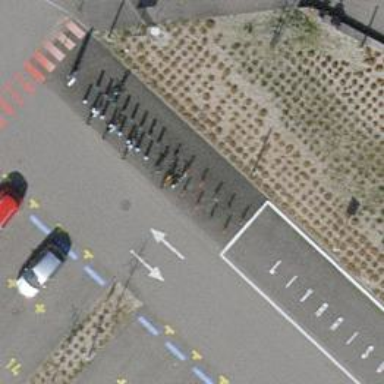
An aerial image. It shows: Bicycle rental facility.